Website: walmart
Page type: cart
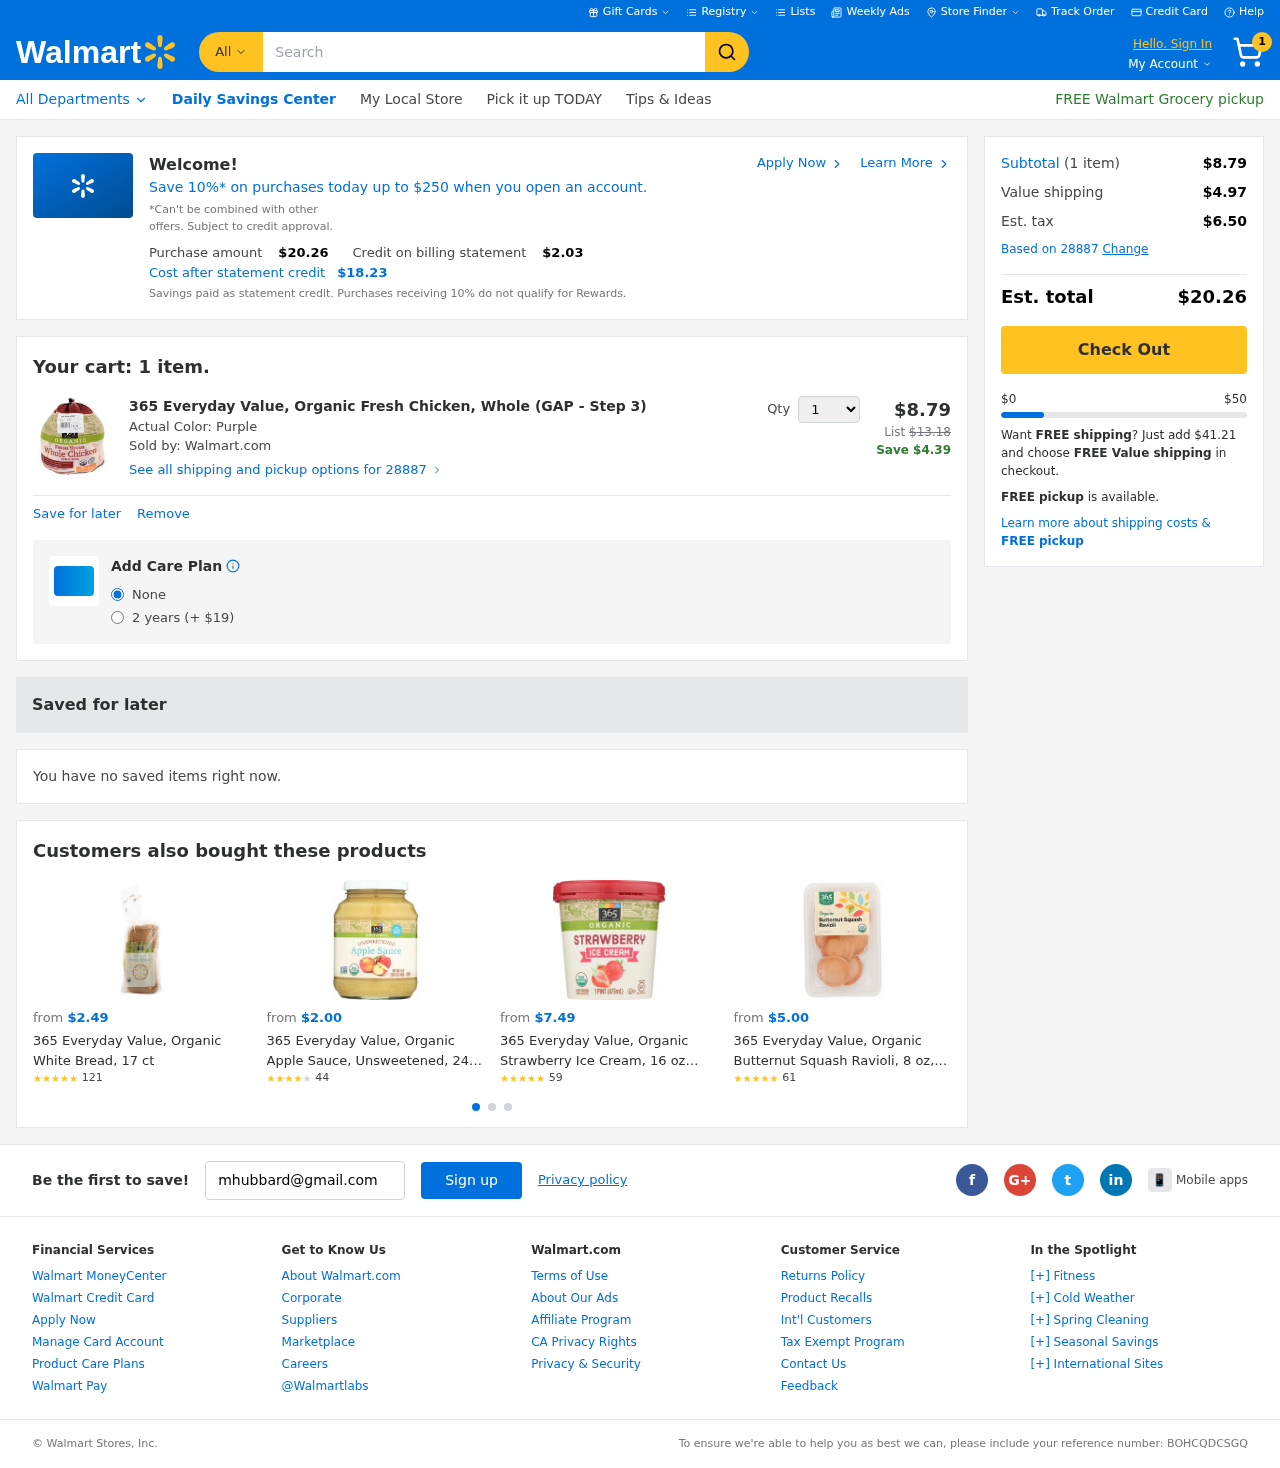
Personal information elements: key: PII_EMAIL
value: mhubbard@gmail.com
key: PII_POSTCODE
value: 28887
Product elements: key: PRODUCT1_NAME
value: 365 Everyday Value, Organic Fresh Chicken, Whole (GAP - Step 3)
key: PRODUCT1_PRICE
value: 8.79
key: PRODUCT1_QUANTITY
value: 1
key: PRODUCT2_NAME
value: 365 Everyday Value, Organic White Bread, 17 ct
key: PRODUCT2_NUM_RATINGS
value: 121
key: PRODUCT2_PRICE
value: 2.49
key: PRODUCT2_RATING
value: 4.5
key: PRODUCT3_NAME
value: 365 Everyday Value, Organic Apple Sauce, Unsweetened, 24 oz
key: PRODUCT3_NUM_RATINGS
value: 44
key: PRODUCT3_PRICE
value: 2
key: PRODUCT3_RATING
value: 3.5
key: PRODUCT4_NAME
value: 365 Everyday Value, Organic Strawberry Ice Cream, 16 oz (Frozen)
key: PRODUCT4_NUM_RATINGS
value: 59
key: PRODUCT4_PRICE
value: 7.49
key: PRODUCT4_RATING
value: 4.5
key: PRODUCT5_NAME
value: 365 Everyday Value, Organic Butternut Squash Ravioli, 8 oz, (Frozen)
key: PRODUCT5_NUM_RATINGS
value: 61
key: PRODUCT5_PRICE
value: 5
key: PRODUCT5_RATING
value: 4.7
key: PRODUCT1_ORIGINAL_PRICE
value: $13.18
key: PRODUCT1_SAVINGS
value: Save $4.39
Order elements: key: ORDER_NUM_ITEMS
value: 1
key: ORDER_TOTAL
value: $20.26
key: PROMO_TOTAL_AFTER_CREDIT
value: $18.23
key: ORDER_SUBTOTAL
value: $8.79
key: ORDER_SHIPPING_COST
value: $4.97
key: ORDER_TAX
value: $6.50
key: FREE_SHIPPING_REMAINING
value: $41.21
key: ORDER_REFERENCE_NUMBER
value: BOHCQDCSGQ
Search elements: key: HEADER_SEARCH
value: Search
Other elements: key: PROMO_CREDIT
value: $2.03